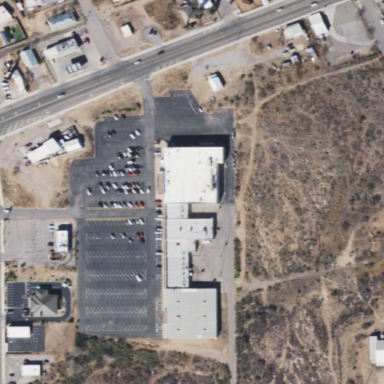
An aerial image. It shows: Commercial area.